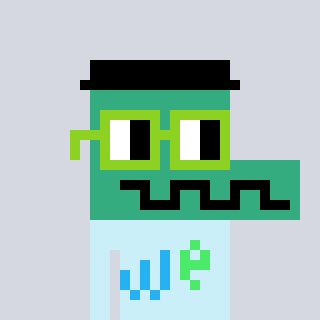
a pixel art character with square light green glasses, a crocodile-shaped head and a cold-colored body on a cool background